Question: I am trying to compare a c function code to the equivalent of the assembly and kind of confused on the conditional jumps

I looked up 'jl' instruction and it says jump if < but the answer to the question was '>=' Can someone explain why is that?
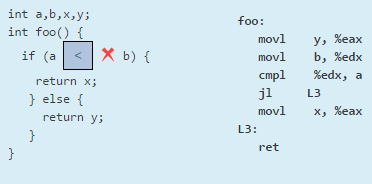
Answer: To my understanding, the condition is inverted, but the logic is the same; the C source defines
> if the condition is satisfied, execute the following block
whereas the assembly source defines
> if the condition is violated, skip the following block
which means that the flow of execution will be the same in both implementations.